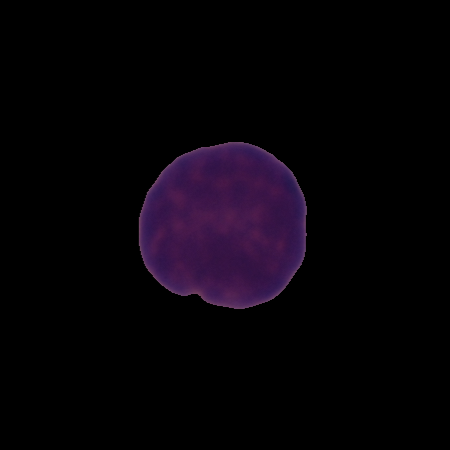
Label: healthy